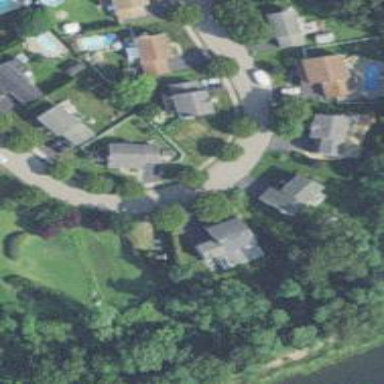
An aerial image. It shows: Living street.